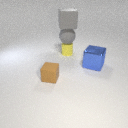
large gray rubber sphere below large gray rubber cube